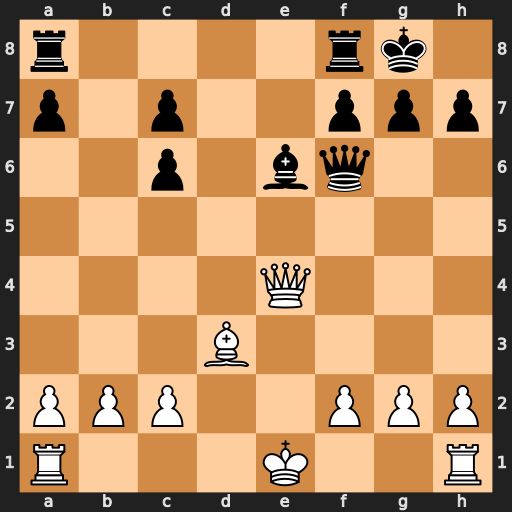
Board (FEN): r4rk1/p1p2ppp/2p1bq2/8/4Q3/3B4/PPP2PPP/R3K2R
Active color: w
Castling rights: KQ
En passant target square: -
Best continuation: Qxh7#